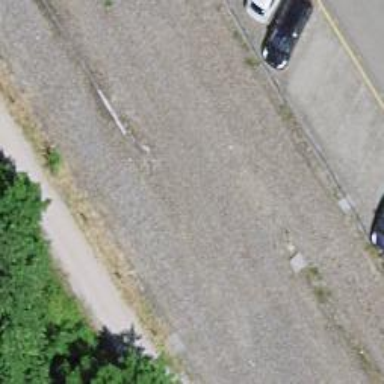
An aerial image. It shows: Abandoned railway siding with 1 track. The electrification system used contact lines.